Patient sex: M
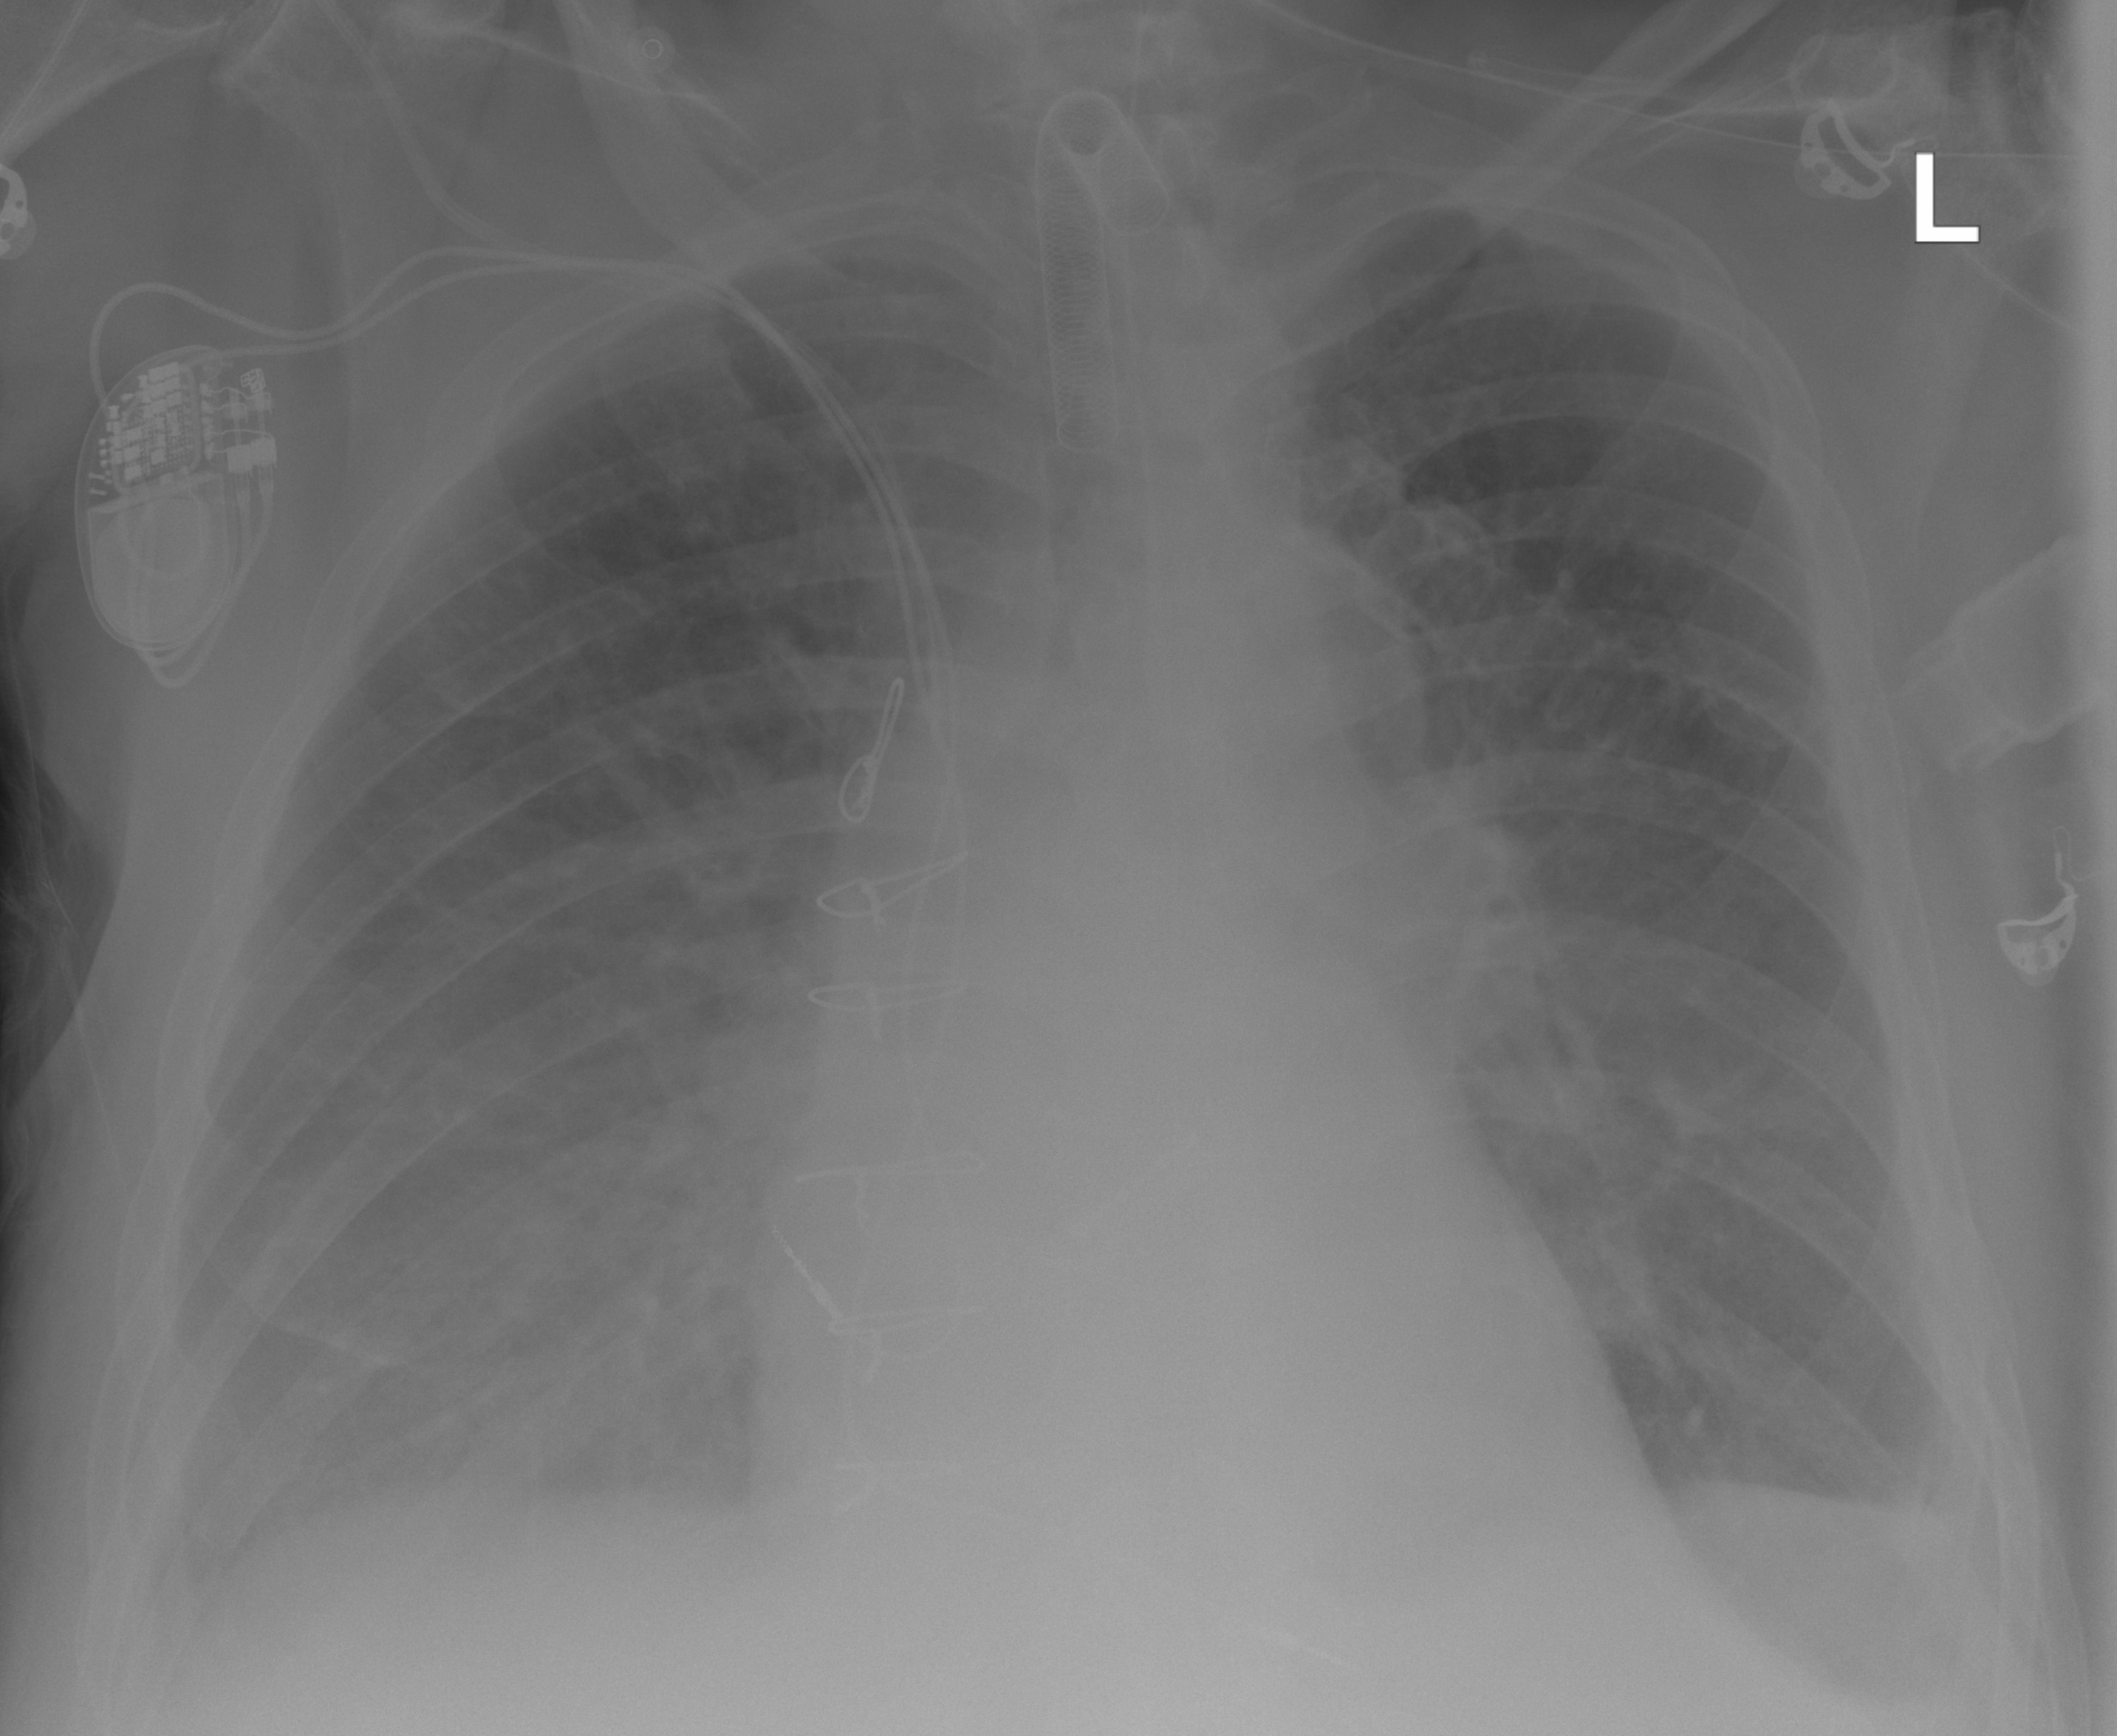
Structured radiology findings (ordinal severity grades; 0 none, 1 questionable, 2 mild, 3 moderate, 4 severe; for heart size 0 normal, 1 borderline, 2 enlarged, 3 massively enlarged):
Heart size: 0
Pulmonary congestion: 0
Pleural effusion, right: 2
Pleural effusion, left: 2
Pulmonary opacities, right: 0
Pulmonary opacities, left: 0
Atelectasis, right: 2
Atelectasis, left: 0